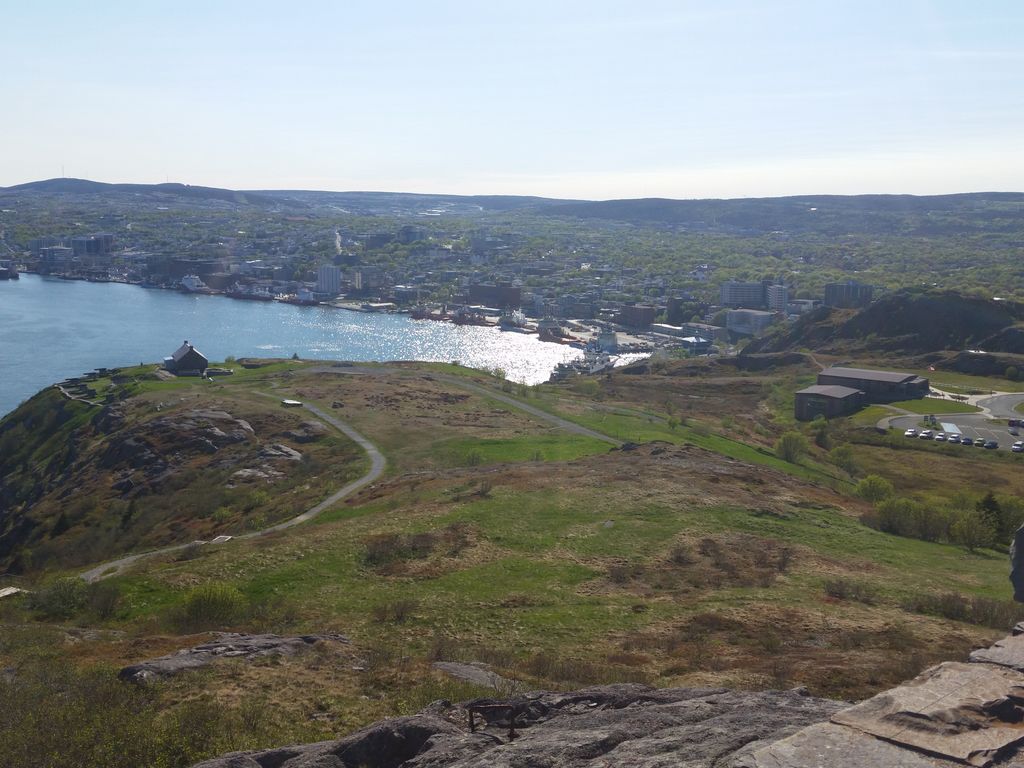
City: st_johns